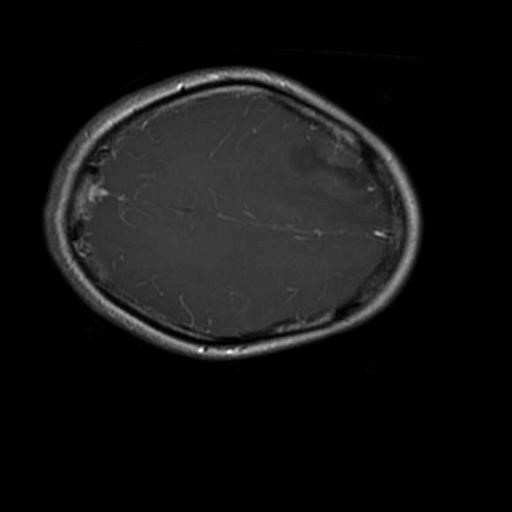
Label: brain_glioma